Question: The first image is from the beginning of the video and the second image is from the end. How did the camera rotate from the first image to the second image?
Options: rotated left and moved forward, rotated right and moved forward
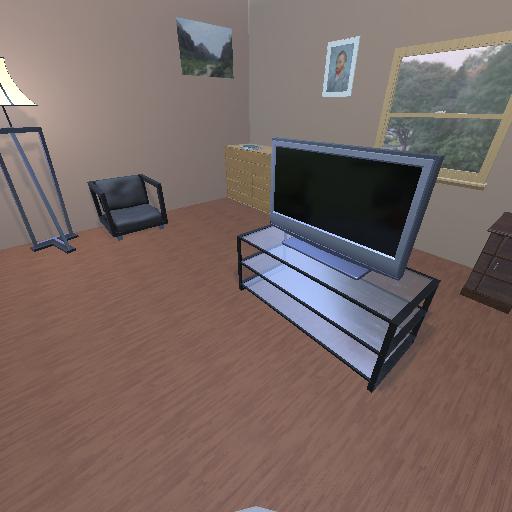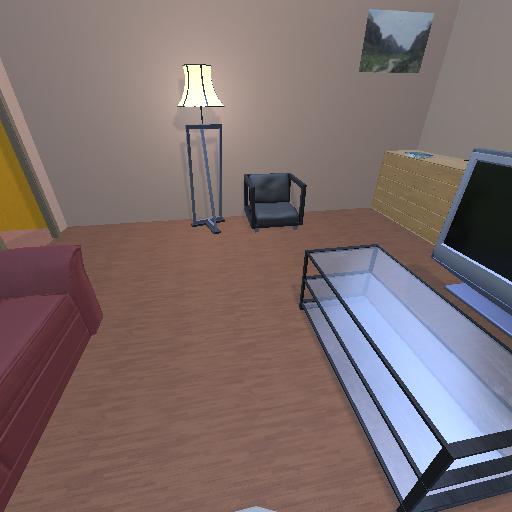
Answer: rotated left and moved forward